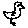
Label: bird